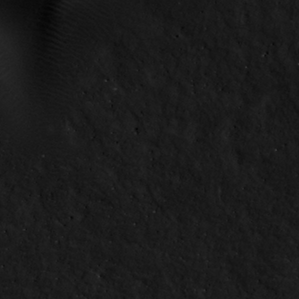
Label: non_frost